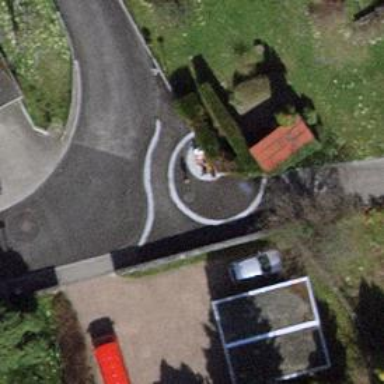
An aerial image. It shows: Bollard barrier.